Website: macys
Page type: billing-address
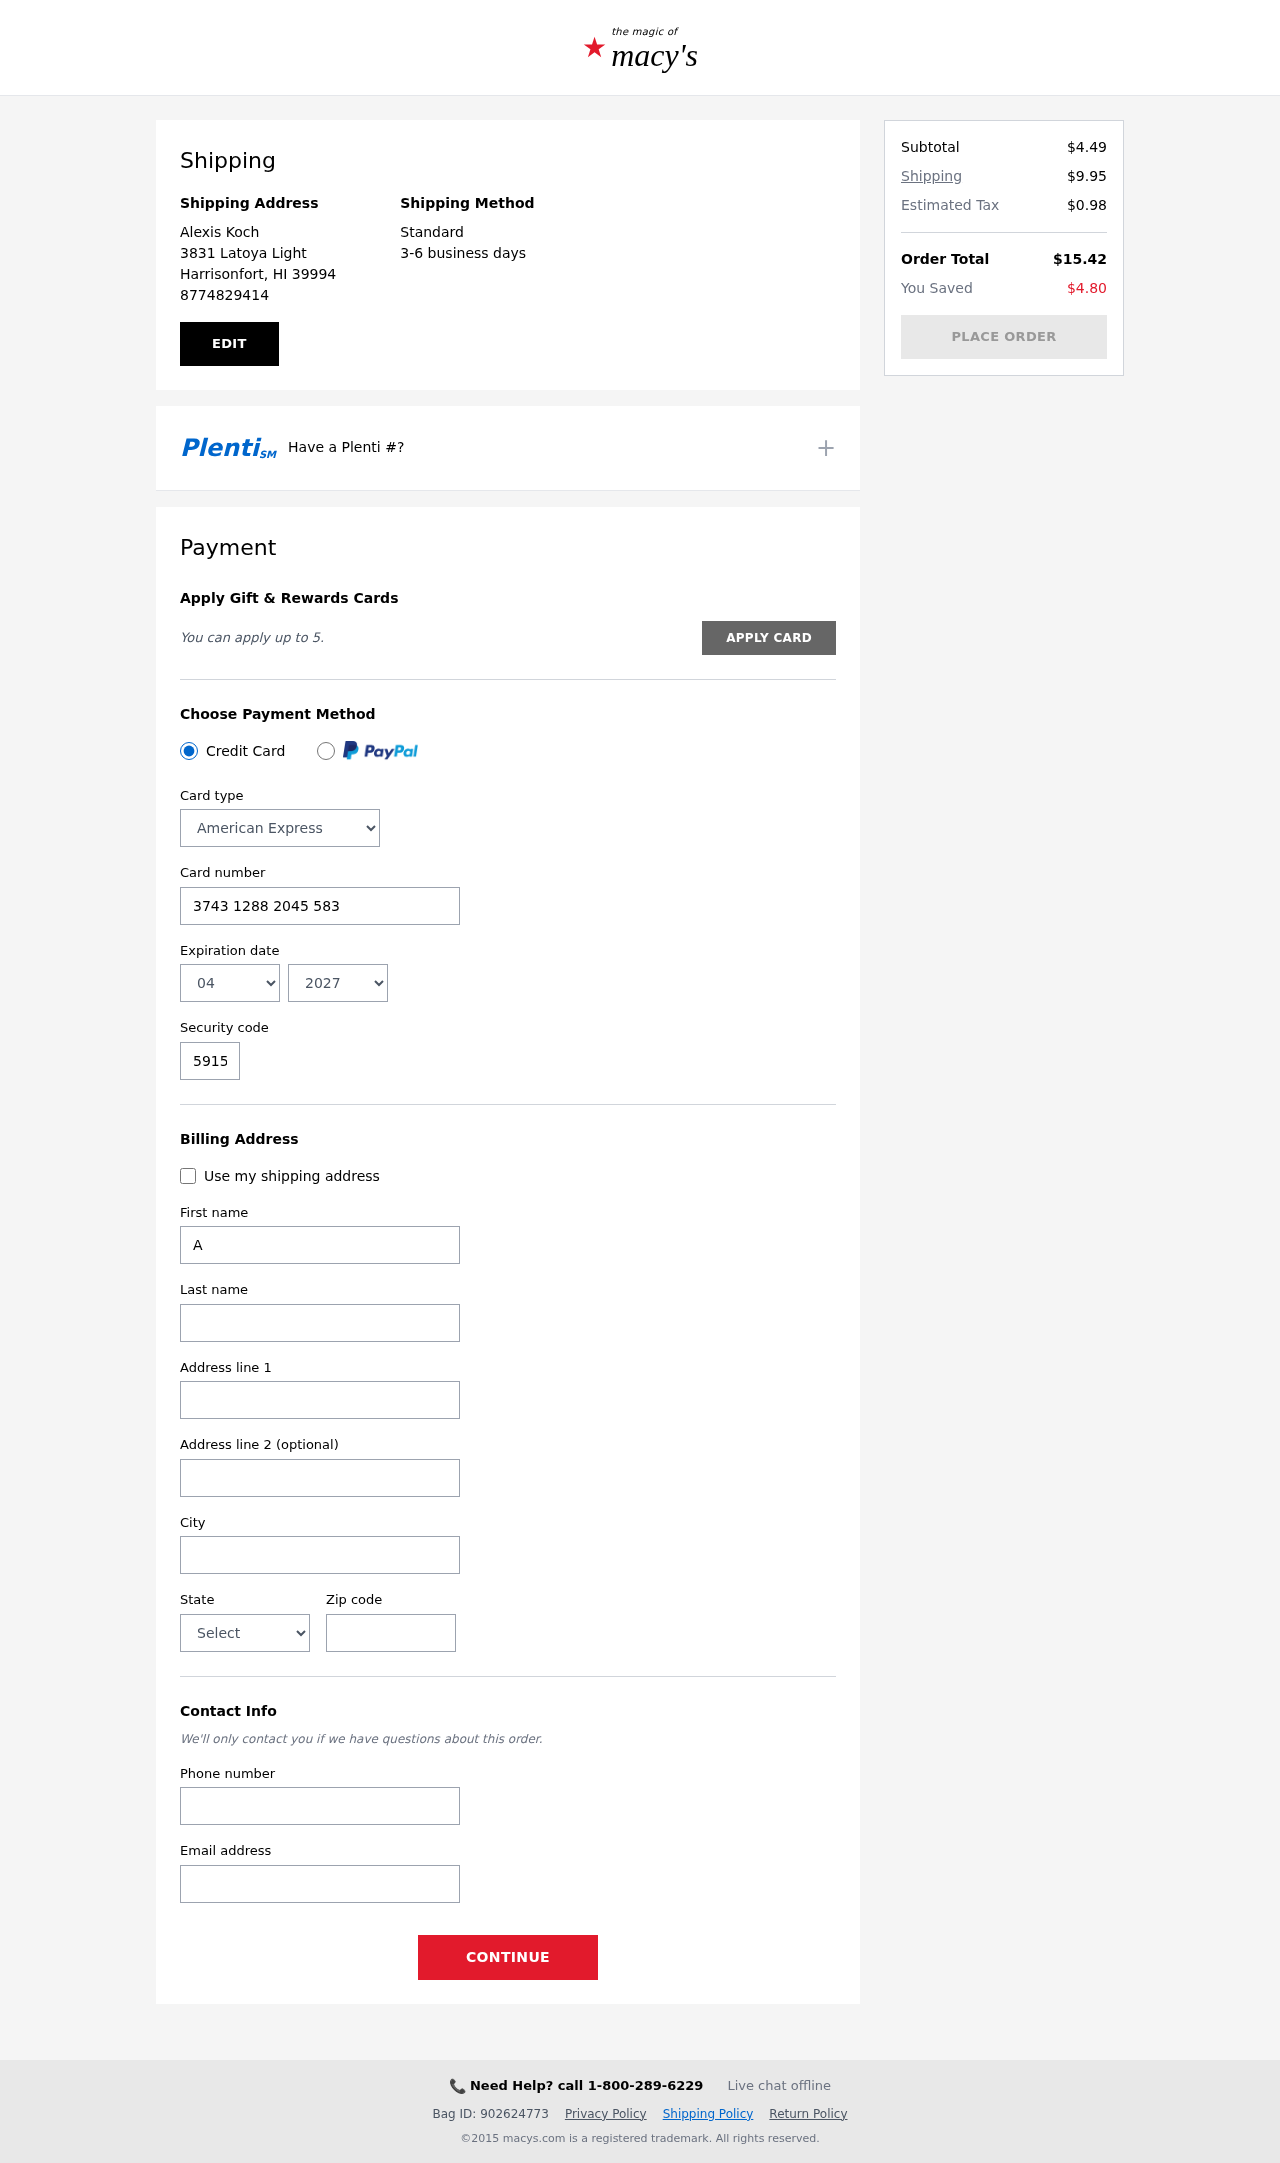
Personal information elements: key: PII_CARD_CVV
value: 5915
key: PII_CARD_EXPIRY_MONTH
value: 04
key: PII_CARD_EXPIRY_YEAR
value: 27
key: PII_CARD_NUMBER
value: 3743 1288 2045 583
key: PII_CARD_TYPE
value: American Express
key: PII_CITY
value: Harrisonfort
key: PII_CITY_STATE_ZIP
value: Harrisonfort, HI 39994
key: PII_EMAIL
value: alexiskoch@gmail.com
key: PII_FIRSTNAME
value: Alexis
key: PII_FULLNAME
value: Alexis Koch
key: PII_LASTNAME
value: Koch
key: PII_PHONE
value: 8774829414
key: PII_POSTCODE
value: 39994
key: PII_STATE
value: Hawaii
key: PII_STREET
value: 3831 Latoya Light
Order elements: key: ORDER_SUBTOTAL
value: $4.49
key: ORDER_SHIPPING_COST
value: $9.95
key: ORDER_TAX
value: $0.98
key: ORDER_TOTAL
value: $15.42
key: ORDER_SAVINGS
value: $4.80